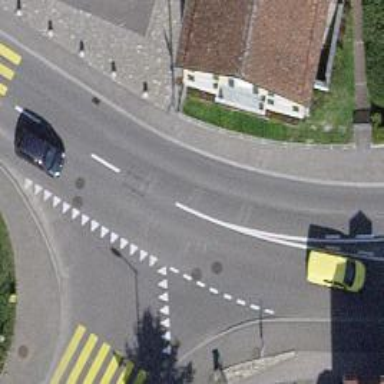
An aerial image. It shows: Tertiary road with asphalt surface designated for bus service.